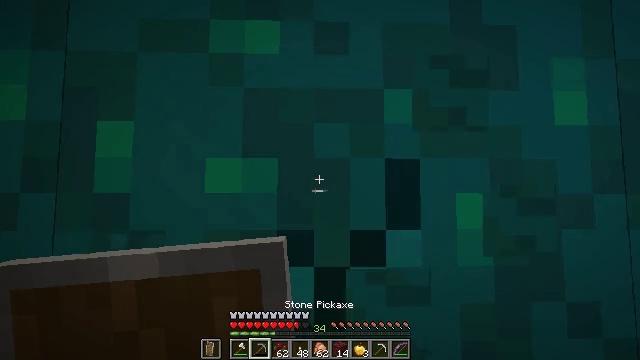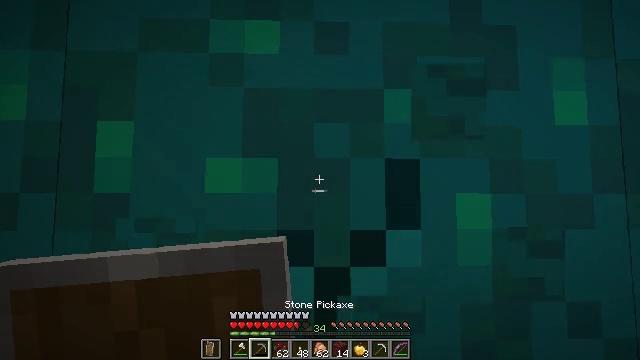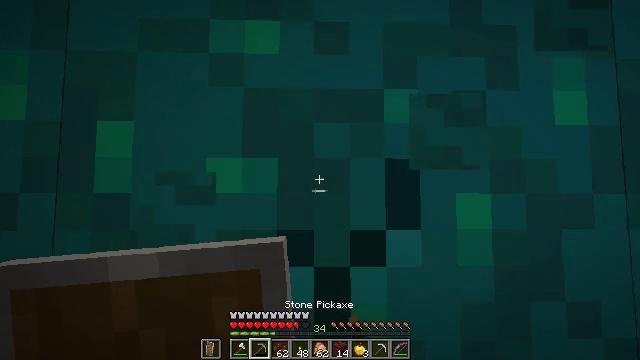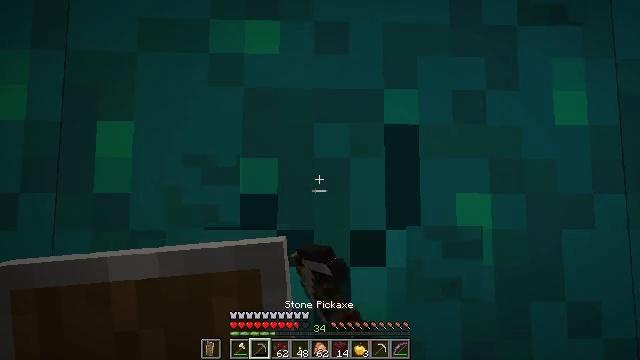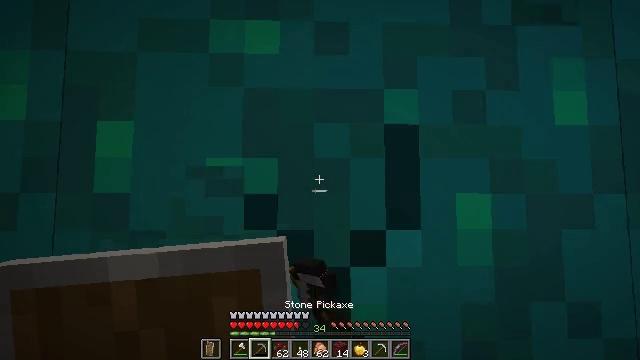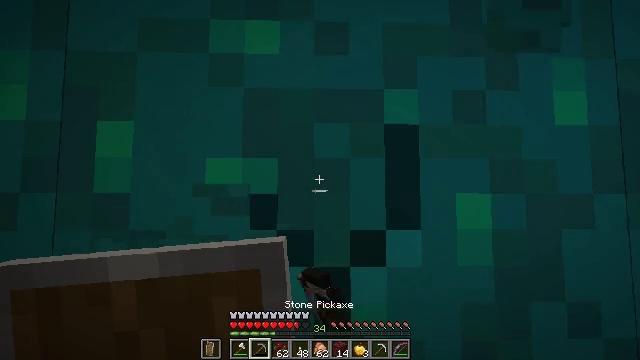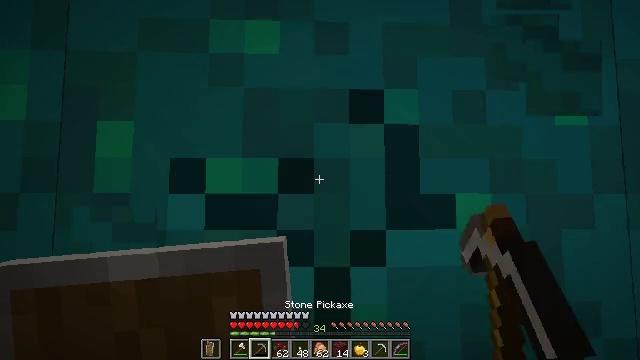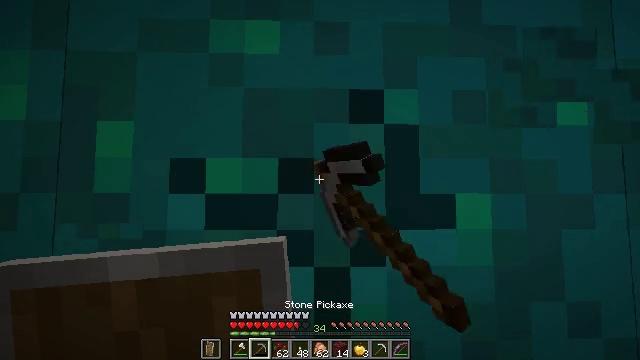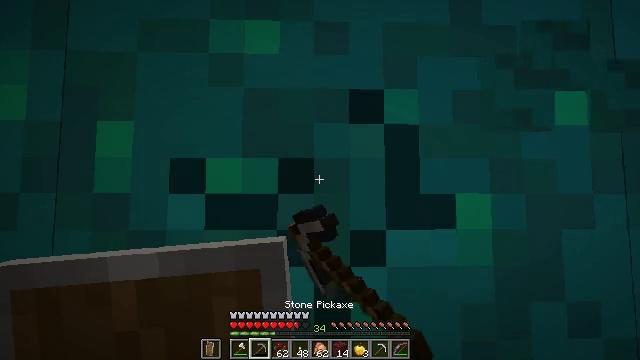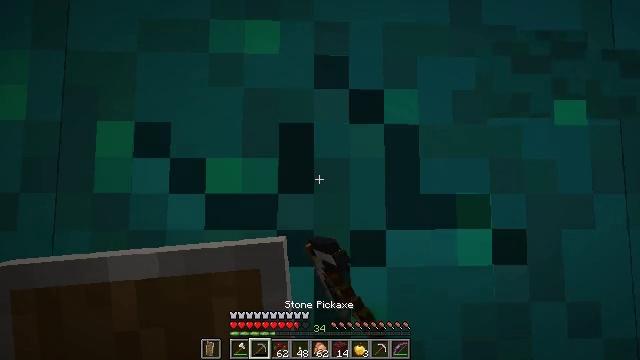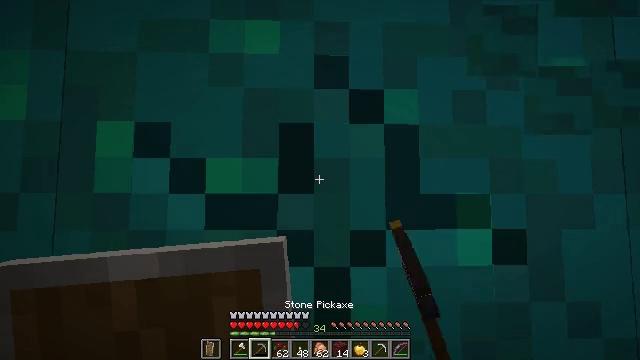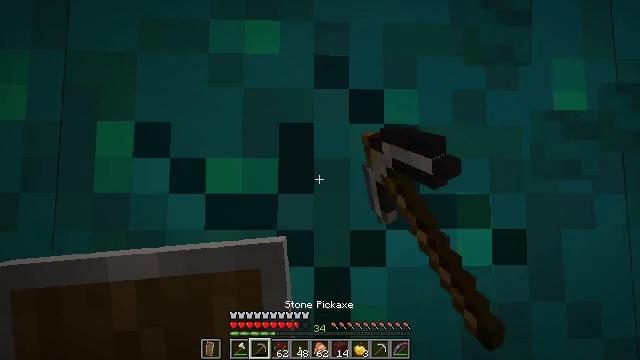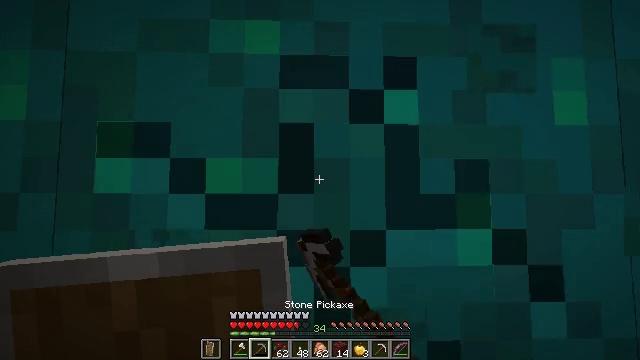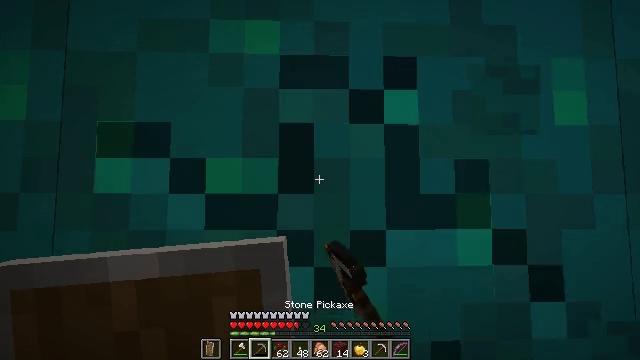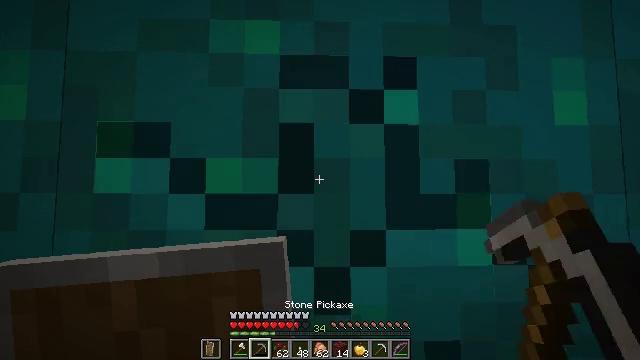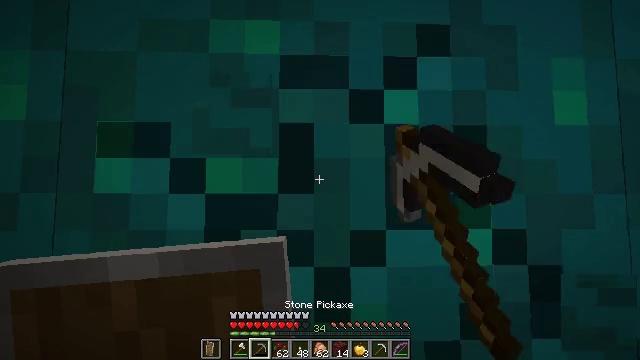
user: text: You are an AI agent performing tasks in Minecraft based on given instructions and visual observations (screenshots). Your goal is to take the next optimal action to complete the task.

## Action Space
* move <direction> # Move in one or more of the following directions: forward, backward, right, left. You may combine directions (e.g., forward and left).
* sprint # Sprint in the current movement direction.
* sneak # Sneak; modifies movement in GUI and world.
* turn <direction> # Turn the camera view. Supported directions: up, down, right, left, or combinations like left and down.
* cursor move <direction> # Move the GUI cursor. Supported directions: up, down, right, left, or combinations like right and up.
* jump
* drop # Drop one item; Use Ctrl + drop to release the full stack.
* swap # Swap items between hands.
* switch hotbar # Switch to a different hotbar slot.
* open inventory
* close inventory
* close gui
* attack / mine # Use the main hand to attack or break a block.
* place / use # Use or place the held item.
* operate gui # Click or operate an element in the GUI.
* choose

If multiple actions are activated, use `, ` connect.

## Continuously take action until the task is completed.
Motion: motion action
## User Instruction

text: Attack the warped wart block to obtain it.
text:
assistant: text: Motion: attack / mine
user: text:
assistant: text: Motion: attack / mine
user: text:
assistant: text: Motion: attack / mine
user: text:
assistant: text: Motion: attack / mine
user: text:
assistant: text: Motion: attack / mine
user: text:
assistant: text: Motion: attack / mine
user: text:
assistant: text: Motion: attack / mine
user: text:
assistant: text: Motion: attack / mine
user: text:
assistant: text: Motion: attack / mine
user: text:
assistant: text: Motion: attack / mine
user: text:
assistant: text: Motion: attack / mine
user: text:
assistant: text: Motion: attack / mine
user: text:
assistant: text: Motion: attack / mine
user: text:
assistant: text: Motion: attack / mine
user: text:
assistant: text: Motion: attack / mine
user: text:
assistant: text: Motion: attack / mine
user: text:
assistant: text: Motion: attack / mine
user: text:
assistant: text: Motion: attack / mine
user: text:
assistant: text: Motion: attack / mine
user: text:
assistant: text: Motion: attack / mine
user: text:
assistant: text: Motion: attack / mine
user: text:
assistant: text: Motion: attack / mine
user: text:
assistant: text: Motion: attack / mine
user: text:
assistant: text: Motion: attack / mine
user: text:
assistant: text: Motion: attack / mine
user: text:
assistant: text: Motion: attack / mine
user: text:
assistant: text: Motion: attack / mine
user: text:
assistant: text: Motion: attack / mine
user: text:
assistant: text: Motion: attack / mine
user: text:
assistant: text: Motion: attack / mine